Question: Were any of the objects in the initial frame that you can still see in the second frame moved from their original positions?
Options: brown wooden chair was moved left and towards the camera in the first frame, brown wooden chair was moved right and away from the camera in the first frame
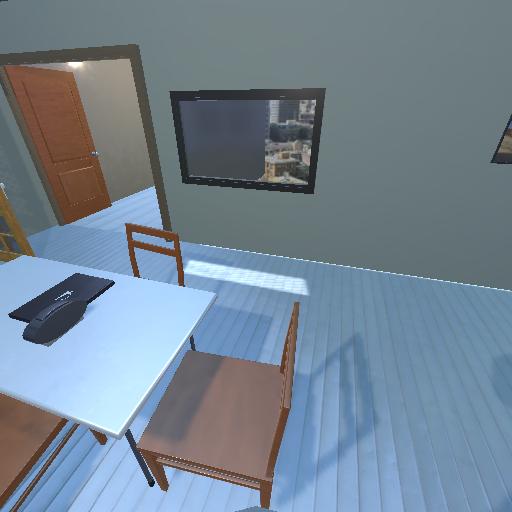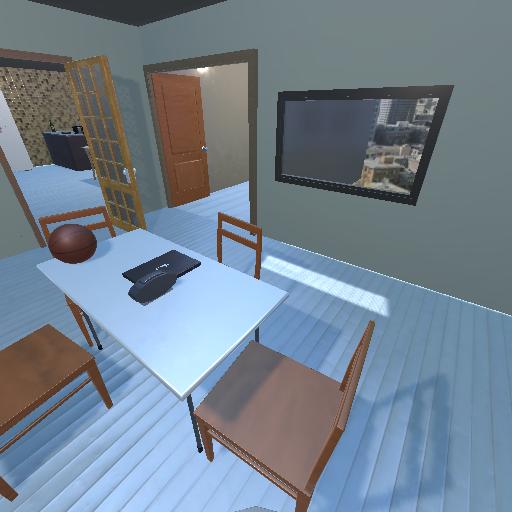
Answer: brown wooden chair was moved left and towards the camera in the first frame